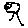
Label: tree